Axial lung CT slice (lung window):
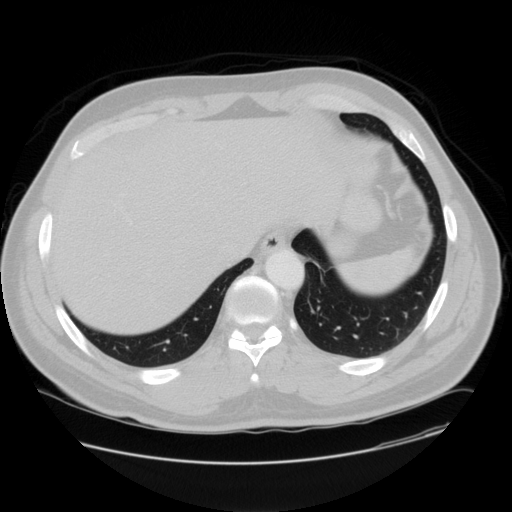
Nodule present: no